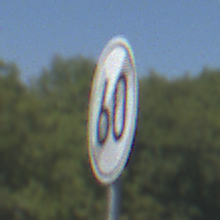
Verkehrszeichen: EndeGeschwindigkeit60
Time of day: Midday
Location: Outdoor (Nature)
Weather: Clear
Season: NotSpecified
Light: Natural